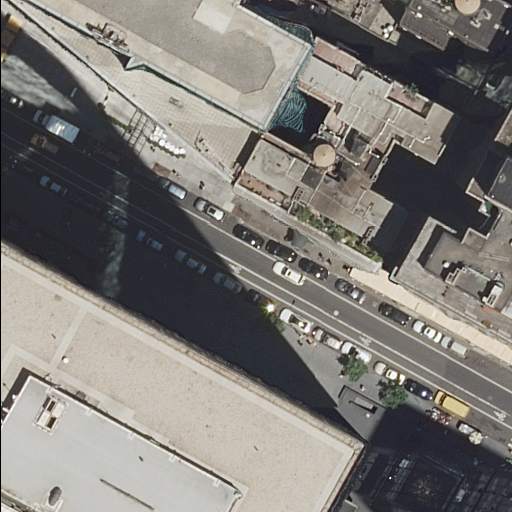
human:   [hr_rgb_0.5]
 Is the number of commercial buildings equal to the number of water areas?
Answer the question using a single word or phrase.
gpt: yes

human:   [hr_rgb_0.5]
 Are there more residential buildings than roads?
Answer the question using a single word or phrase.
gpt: yes

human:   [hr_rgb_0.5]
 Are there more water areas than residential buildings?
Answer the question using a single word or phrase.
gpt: no

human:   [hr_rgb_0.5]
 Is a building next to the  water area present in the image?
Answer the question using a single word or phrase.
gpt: yes

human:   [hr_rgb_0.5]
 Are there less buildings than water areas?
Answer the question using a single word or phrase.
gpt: no

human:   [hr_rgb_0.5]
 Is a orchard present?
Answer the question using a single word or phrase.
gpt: no

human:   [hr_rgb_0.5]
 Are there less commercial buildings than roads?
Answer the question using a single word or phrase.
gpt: no

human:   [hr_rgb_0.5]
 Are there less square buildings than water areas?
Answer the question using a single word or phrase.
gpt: yes

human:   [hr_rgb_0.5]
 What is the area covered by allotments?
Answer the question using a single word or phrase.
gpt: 0m2

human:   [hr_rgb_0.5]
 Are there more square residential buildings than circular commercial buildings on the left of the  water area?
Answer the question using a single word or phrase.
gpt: no

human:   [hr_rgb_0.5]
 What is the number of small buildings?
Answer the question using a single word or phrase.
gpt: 2

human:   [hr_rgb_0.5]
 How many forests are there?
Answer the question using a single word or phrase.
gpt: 0

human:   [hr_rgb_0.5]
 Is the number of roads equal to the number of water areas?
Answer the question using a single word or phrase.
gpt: yes

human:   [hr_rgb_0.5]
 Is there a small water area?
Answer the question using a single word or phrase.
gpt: no

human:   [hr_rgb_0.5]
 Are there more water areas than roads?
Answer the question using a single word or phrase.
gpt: no

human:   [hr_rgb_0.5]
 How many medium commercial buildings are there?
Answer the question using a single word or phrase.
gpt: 0

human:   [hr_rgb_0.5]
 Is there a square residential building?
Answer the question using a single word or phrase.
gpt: no

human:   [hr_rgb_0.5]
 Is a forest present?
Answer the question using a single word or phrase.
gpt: no

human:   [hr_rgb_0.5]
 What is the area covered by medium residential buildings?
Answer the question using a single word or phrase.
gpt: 0m2

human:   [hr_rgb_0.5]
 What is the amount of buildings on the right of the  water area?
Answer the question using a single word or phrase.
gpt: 2

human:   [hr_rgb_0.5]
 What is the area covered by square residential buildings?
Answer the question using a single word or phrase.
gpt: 0m2

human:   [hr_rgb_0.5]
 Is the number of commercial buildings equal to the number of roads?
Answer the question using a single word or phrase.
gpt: yes

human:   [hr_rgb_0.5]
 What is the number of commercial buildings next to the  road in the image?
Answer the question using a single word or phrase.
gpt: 1

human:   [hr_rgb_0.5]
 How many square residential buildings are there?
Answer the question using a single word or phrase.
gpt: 0

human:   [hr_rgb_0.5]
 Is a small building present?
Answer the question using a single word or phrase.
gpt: yes

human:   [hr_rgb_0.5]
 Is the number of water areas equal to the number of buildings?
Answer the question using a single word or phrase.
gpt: no

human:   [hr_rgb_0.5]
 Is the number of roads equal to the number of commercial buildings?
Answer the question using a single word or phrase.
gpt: yes

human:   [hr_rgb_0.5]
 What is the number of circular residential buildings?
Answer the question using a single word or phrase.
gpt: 0

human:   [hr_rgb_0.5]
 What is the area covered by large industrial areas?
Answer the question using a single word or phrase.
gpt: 0m2

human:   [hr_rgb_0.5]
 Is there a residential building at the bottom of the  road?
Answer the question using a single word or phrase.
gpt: no

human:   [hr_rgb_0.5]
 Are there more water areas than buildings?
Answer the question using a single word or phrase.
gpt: no

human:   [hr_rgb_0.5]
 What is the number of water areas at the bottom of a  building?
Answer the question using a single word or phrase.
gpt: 1

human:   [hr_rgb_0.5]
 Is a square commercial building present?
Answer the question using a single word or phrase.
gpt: no

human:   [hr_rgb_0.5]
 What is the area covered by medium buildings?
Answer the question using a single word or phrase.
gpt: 0m2

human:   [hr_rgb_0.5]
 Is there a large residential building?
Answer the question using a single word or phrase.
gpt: yes

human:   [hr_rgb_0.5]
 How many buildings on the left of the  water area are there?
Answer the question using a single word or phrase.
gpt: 3